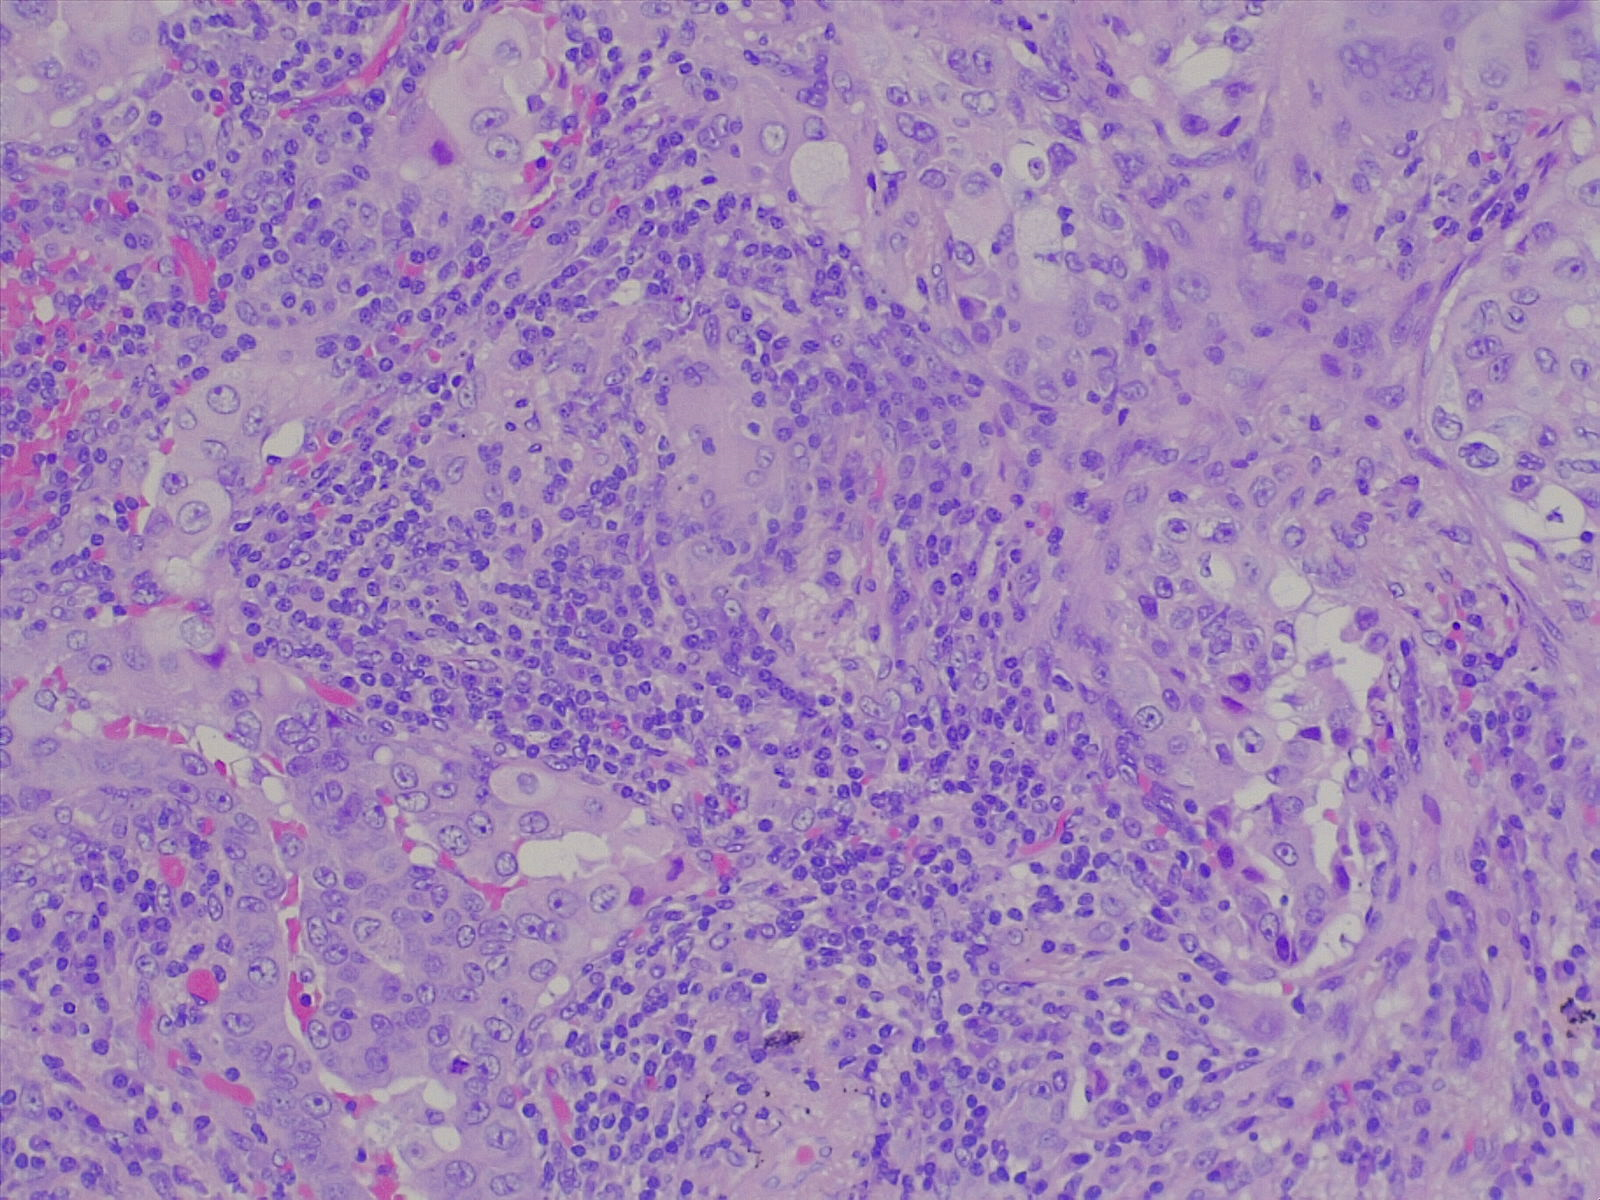
Label: lung adenocarcinoma, moderately differentiated